Interaction volume radius: 5 \u00c5
Interaction volume height: 10 \u00c5
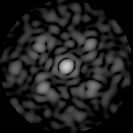
Disorder parameter: 0.6003